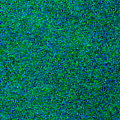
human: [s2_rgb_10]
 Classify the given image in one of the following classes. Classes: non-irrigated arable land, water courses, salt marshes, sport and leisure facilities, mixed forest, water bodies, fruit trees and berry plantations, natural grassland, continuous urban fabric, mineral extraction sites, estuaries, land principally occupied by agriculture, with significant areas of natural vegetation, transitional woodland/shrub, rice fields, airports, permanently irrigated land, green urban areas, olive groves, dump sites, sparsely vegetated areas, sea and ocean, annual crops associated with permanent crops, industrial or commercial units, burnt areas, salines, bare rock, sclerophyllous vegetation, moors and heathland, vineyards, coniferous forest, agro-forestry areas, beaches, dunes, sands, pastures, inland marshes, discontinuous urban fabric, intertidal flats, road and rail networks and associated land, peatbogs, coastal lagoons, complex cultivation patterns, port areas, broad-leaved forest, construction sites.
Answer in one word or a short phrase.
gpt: sea and ocean